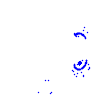
Particle: pion